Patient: sex F, age 19
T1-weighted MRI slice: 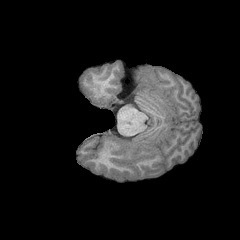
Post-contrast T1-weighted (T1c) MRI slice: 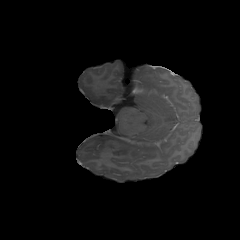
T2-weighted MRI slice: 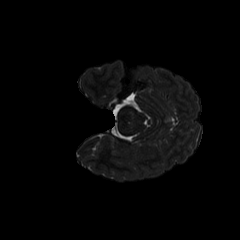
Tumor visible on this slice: no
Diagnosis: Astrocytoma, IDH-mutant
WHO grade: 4